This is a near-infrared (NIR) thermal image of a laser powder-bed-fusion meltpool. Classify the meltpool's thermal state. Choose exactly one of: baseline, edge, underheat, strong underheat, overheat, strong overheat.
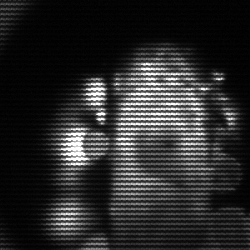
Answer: strong underheat